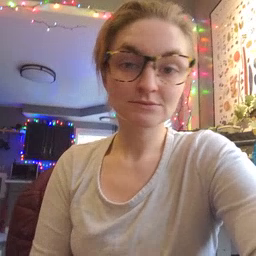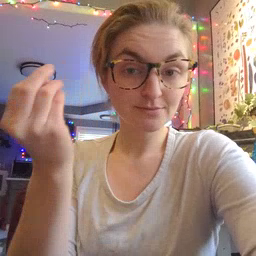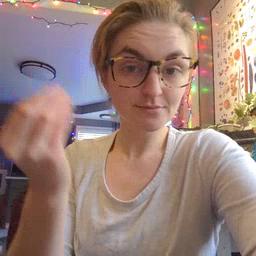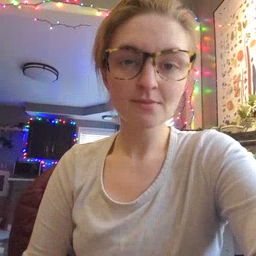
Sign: outside